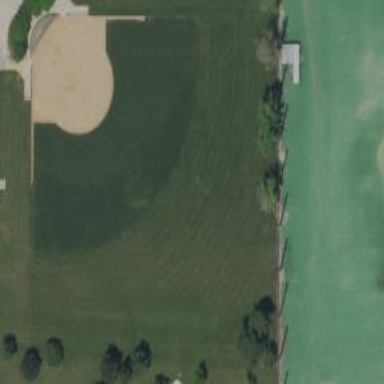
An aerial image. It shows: Grass pitch designated for baseball.